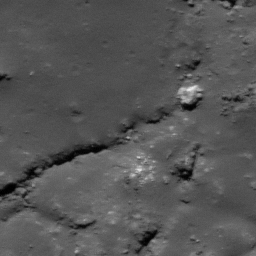
Pit: Tycho 7
Host crater: Tycho
Host type: impact_melt
Lunar coordinates: latitude -42.847, longitude 348.535